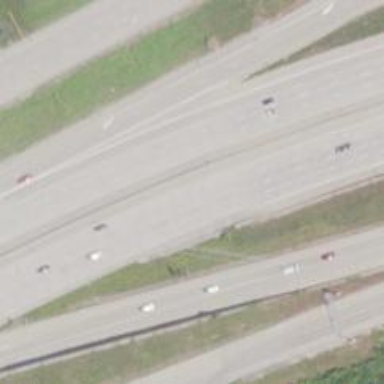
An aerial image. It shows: View of motorway.